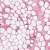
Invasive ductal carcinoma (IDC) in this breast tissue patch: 1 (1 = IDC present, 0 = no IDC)